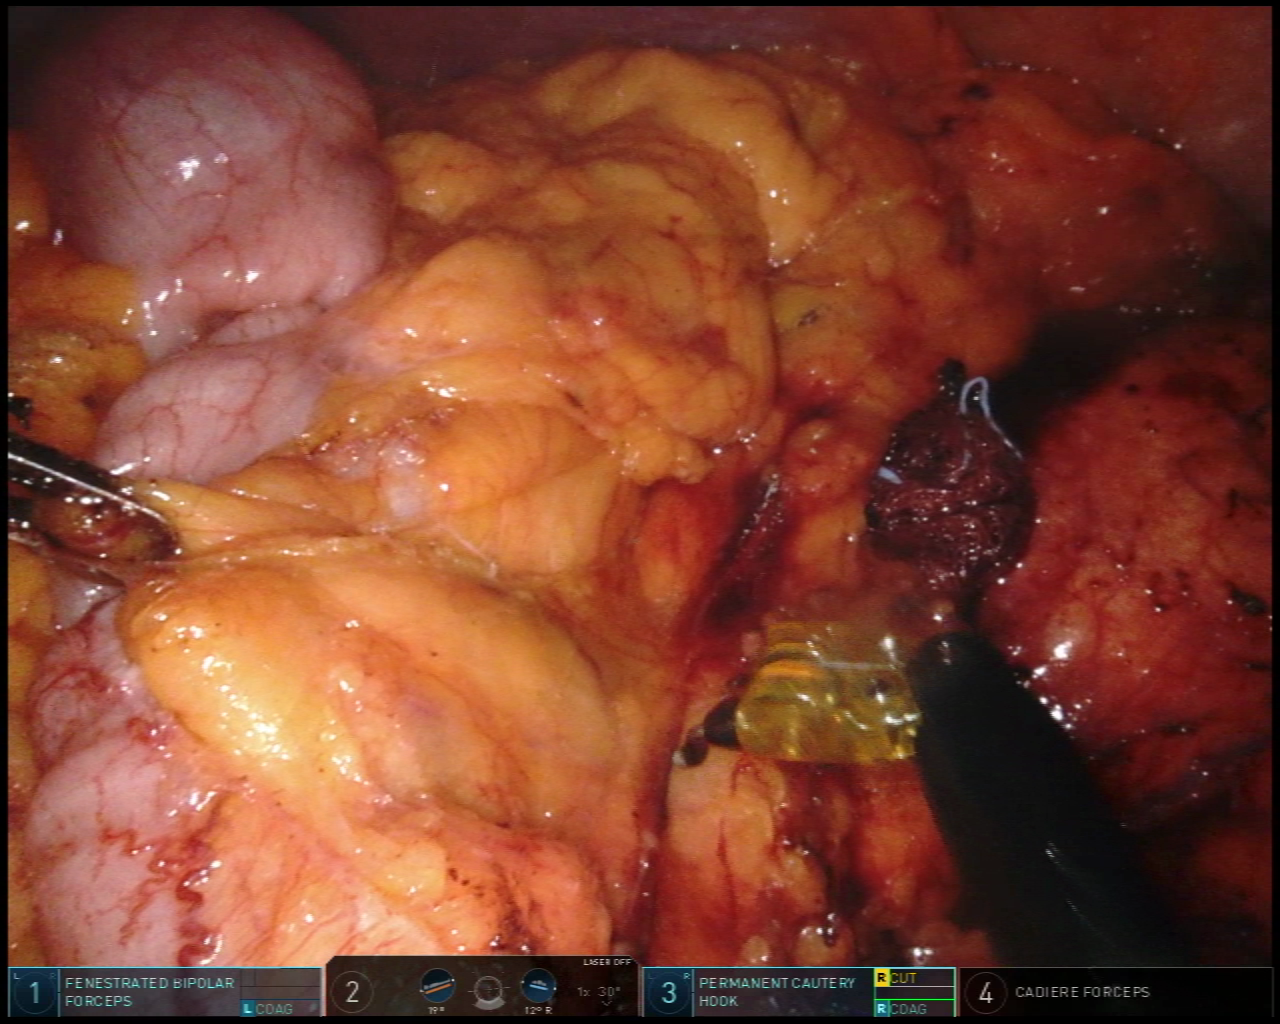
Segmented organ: colon
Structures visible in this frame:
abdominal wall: yes
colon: yes
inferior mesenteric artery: no
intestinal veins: no
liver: no
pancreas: yes
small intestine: no
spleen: no
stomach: no
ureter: no
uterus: no
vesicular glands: no